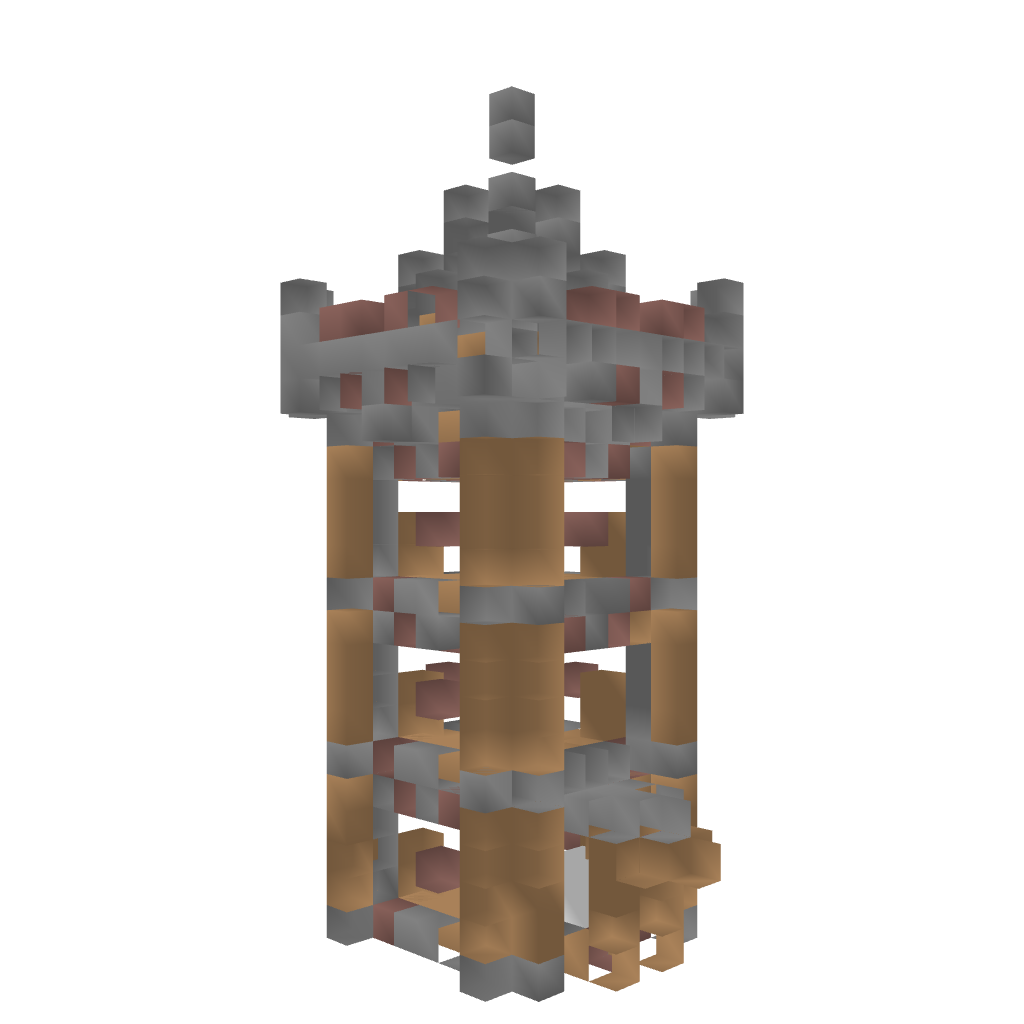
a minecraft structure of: MagicTower 1 bad low quality